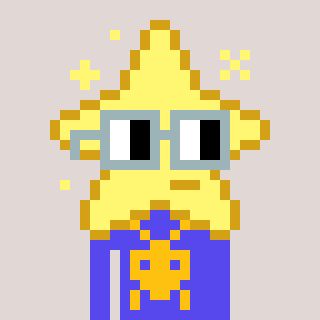
a pixel art character with square dark gray glasses, a star-shaped head and a computerblue-colored body on a warm background